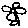
Label: flower